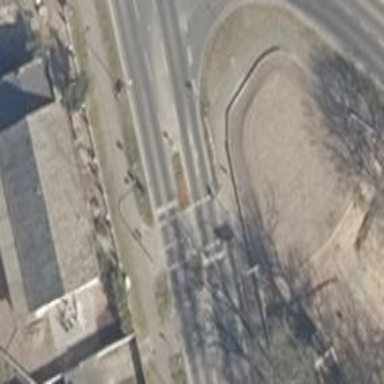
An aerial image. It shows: Road with traffic signals controlling the flow of traffic.